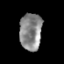
Tissue: prostate
Cell type: T cells
Senescence score: 0.3596
Nuclear area (px): 808
Mean DAPI intensity: 137.594